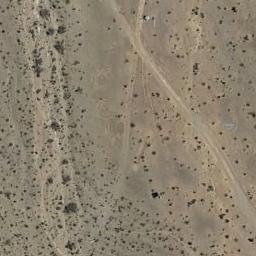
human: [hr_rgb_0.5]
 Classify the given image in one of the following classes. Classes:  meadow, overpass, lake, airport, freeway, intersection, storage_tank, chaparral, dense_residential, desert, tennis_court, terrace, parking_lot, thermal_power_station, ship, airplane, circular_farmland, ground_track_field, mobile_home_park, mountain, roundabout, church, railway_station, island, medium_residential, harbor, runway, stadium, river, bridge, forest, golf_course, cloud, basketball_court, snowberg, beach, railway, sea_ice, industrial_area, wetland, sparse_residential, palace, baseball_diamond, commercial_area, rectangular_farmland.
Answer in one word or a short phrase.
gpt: chaparral